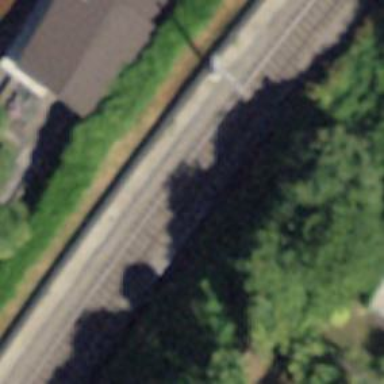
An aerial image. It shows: Single railway track with electrification through contact line.